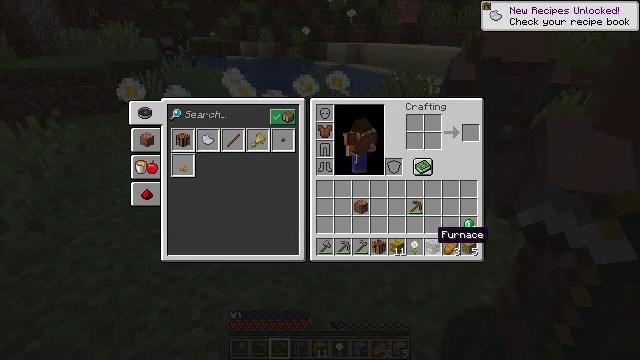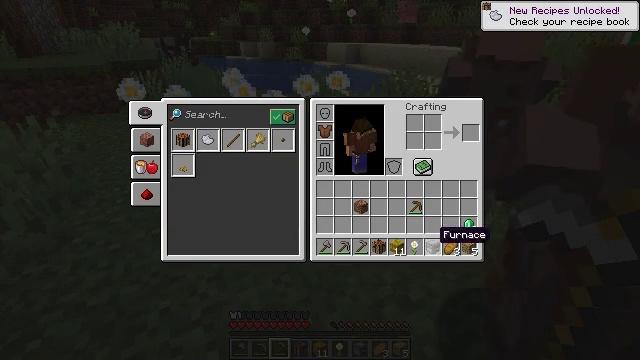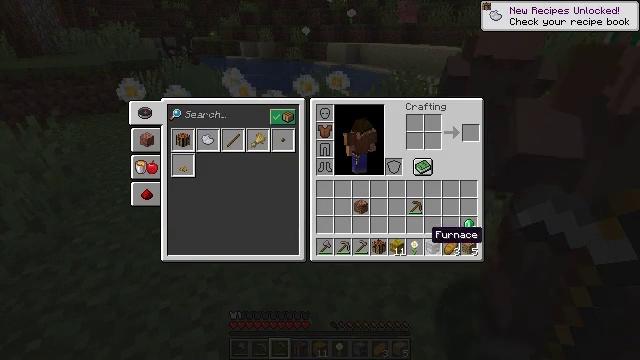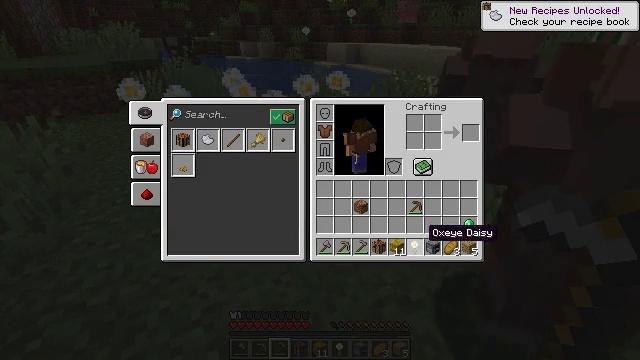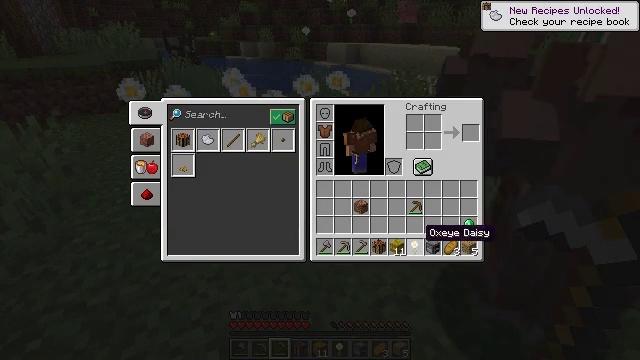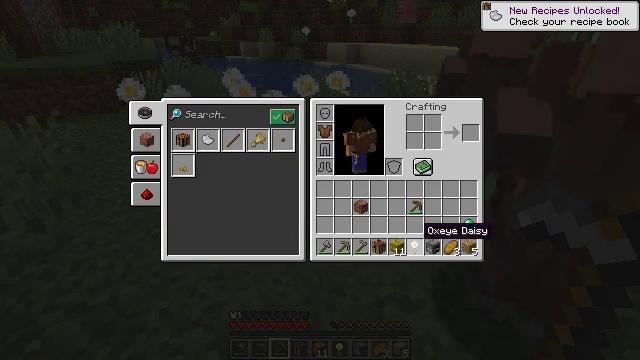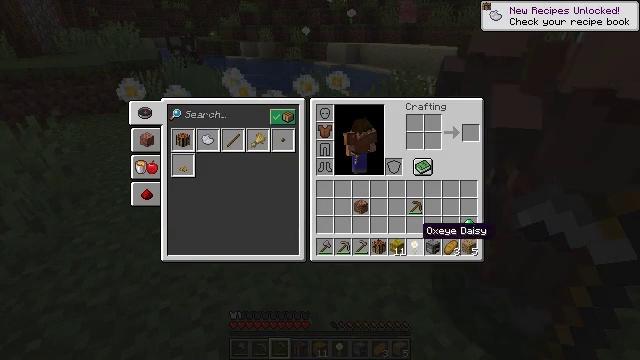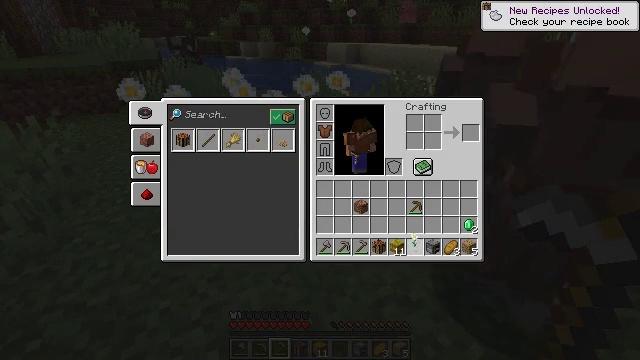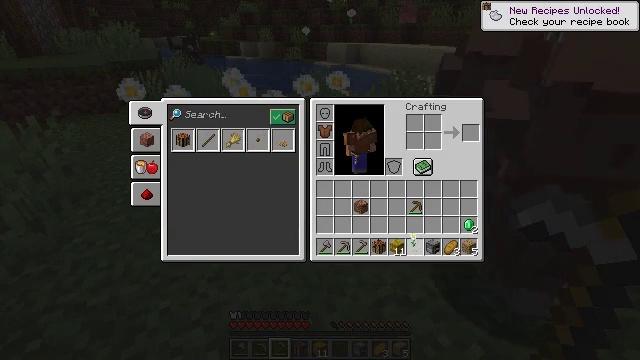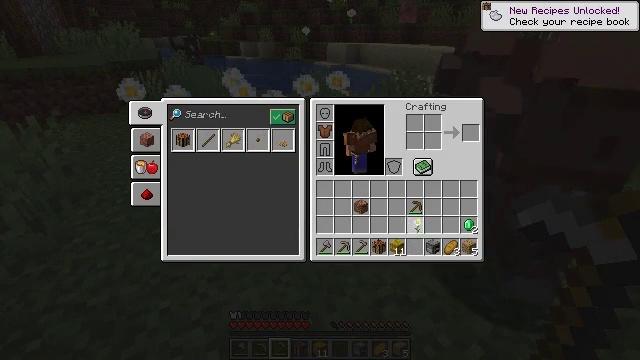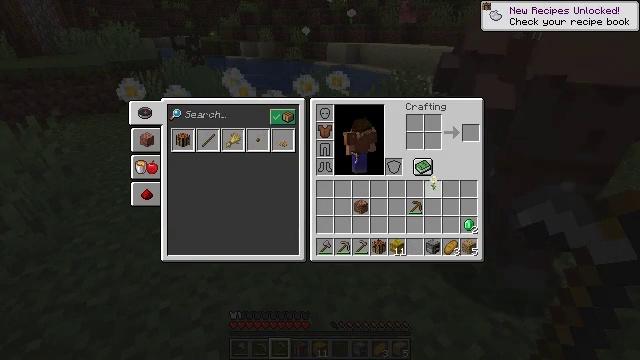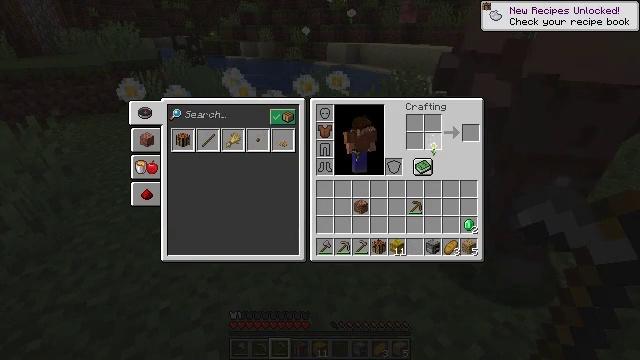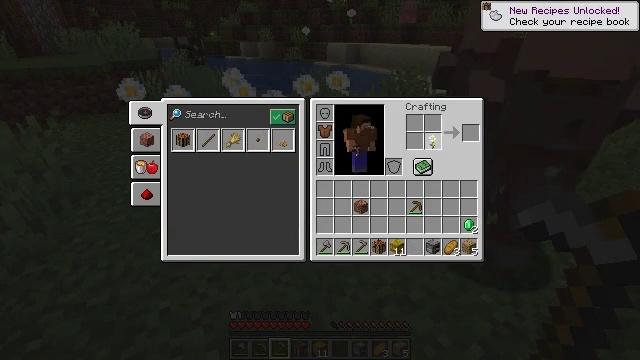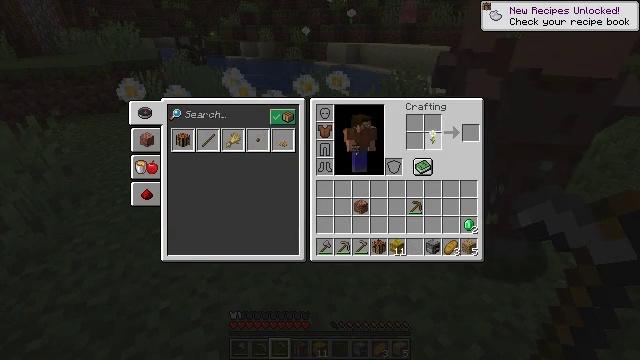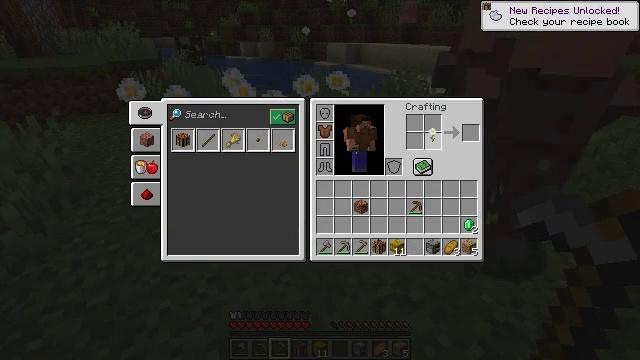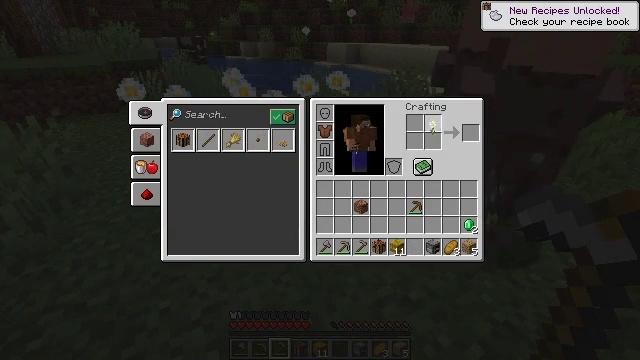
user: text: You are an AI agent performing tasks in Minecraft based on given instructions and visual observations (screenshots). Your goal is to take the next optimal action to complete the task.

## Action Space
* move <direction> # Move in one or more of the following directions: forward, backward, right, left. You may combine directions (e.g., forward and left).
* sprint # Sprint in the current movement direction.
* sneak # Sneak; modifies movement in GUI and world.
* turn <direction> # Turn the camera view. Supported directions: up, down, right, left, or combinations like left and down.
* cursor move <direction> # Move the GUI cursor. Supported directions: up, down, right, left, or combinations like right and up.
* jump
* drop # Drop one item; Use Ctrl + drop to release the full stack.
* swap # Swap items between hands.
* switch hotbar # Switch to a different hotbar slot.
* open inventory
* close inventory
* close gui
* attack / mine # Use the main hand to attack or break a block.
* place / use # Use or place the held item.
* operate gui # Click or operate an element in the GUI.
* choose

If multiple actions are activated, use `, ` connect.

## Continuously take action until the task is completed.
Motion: motion action
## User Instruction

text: Create light gray dye using the crafting table.
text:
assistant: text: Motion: no_op
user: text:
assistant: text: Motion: cursor move left
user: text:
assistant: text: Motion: no_op
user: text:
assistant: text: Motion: no_op
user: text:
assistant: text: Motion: no_op
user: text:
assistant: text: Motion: no_op
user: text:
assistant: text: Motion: operate gui
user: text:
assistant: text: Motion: operate gui
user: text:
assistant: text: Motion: cursor move up, operate gui
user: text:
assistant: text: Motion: cursor move right and up
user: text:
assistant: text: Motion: cursor move up
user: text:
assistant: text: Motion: cursor move up
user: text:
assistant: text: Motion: no_op
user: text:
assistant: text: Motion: no_op
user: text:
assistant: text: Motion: cursor move up
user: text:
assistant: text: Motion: operate gui
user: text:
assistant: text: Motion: operate gui
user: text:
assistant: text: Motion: no_op
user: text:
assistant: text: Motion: no_op
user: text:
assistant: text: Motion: no_op
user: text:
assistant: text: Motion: no_op
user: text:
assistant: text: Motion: cursor move right
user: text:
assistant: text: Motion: cursor move right
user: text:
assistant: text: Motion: no_op
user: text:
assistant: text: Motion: sneak
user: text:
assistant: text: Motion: sneak
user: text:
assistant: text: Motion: sneak
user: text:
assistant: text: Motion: sneak
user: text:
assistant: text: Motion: sneak
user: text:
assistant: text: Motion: sneak